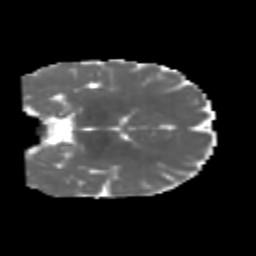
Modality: MD
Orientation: coronal
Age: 5
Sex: male
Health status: healthy